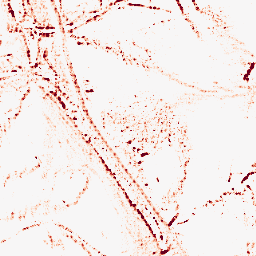
Category: morphological
Decomposition family: morphological_diamond
Decomposition parameters: operation: opening
radius: 3
Upsampling method: sinc_blackman
Upsampling parameters: scale: 4
kernel_size: 4
Upsampling scale: 4